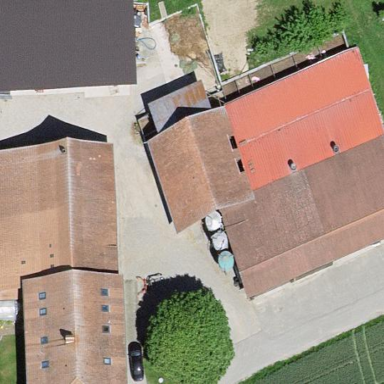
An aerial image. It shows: Rural barn.